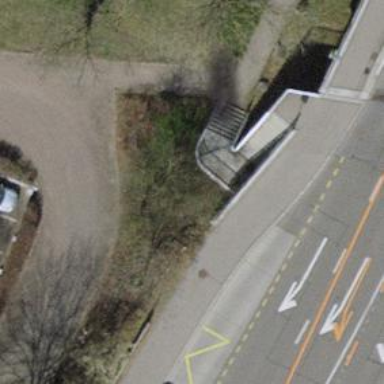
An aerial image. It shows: Set of concrete steps.